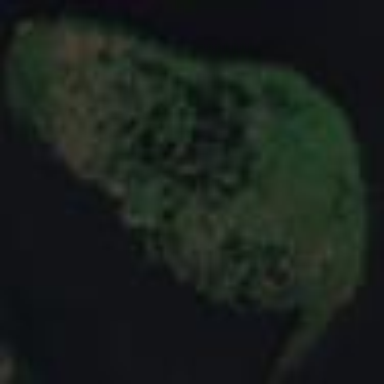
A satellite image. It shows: Islet.